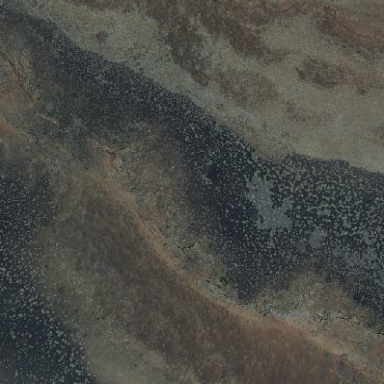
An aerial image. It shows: Volcanic lava field with bare rock formations.